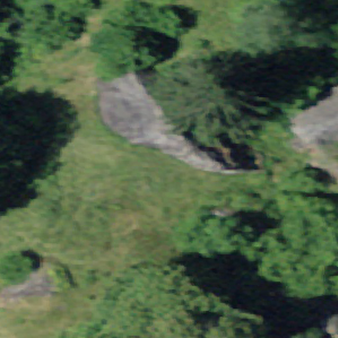
Label: bouldering_area